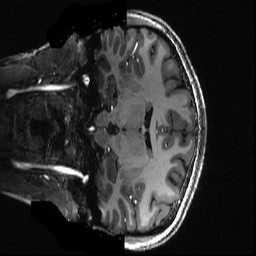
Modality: T1w
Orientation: coronal
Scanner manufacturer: siemens
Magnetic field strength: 6.98 T
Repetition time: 2.6 s
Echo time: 0.00343 s